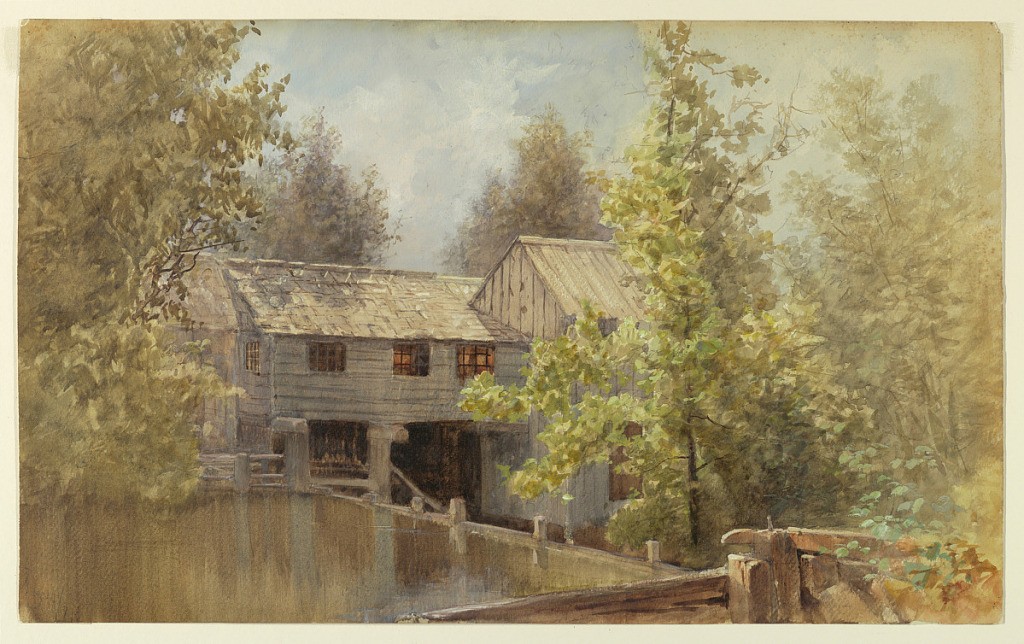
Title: Old Grist Mill
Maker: Francis Hopkinson Smith, American, 1838–1915
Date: July 14, 1871
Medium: Brush and watercolor, gouache, graphite on paper
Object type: Drawing
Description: View of an old mill seen across the pond, partially hidden by foliage.